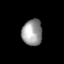
Tissue: lung
Cell type: T cells
Senescence score: 0.1514
Nuclear area (px): 521
Mean DAPI intensity: 152.221